Question: Sorry I can't provide anymore information on the issue other than a screenshot, I've currently got no way to test on Windows with Chrome.
This is what the placeholders look like on Win7 Chrome:

Some relevant styles:
'''
.field input, .field textarea {
width: 100%;
}
input, textarea {
background: #fbfbfb;
padding: 15px;
}
input {
line-height: normal;
}
button, input, optgroup, select, textarea {
color: inherit;
font: inherit;
margin: 0;
border: none;
}
label, input {
display: block;
}
'''
HTML:
'''
<div class="field">
<input id="cf-name" type="text" name="name" value="" placeholder="Name" autocomplete="off">
</div>
'''
The page is here:
<URL>
Anyone faced this issue and know what's going on?
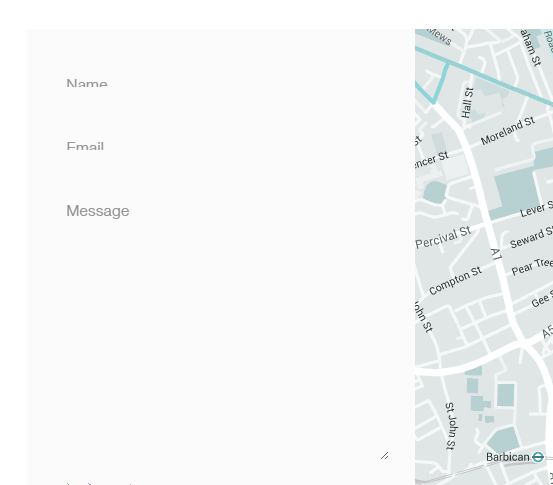
Answer: Here is your fix
'''
input {
line-height: 28px;
}
'''